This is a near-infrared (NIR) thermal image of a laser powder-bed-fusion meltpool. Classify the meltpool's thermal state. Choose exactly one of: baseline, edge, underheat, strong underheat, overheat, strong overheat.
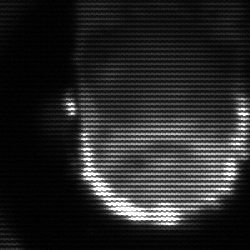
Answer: baseline